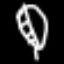
Label: leaf